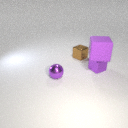
small purple metal sphere to the left of small brown metal cube